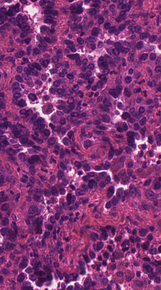
Tumor epithelial tissue: yes
Tumor-associated stroma tissue: no
Normal tissue: no